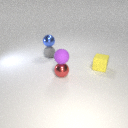
small yellow rubber cube to the right of small gray rubber sphere